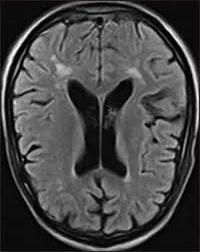
Label: notumor